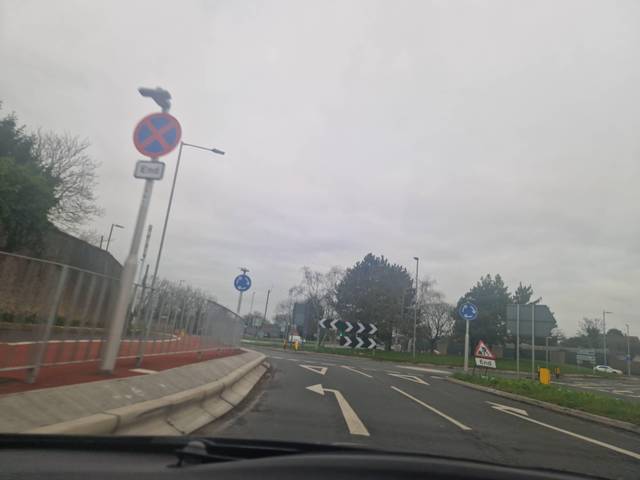
Region: United Kingdom
Coordinates: 51.884, 0.9333